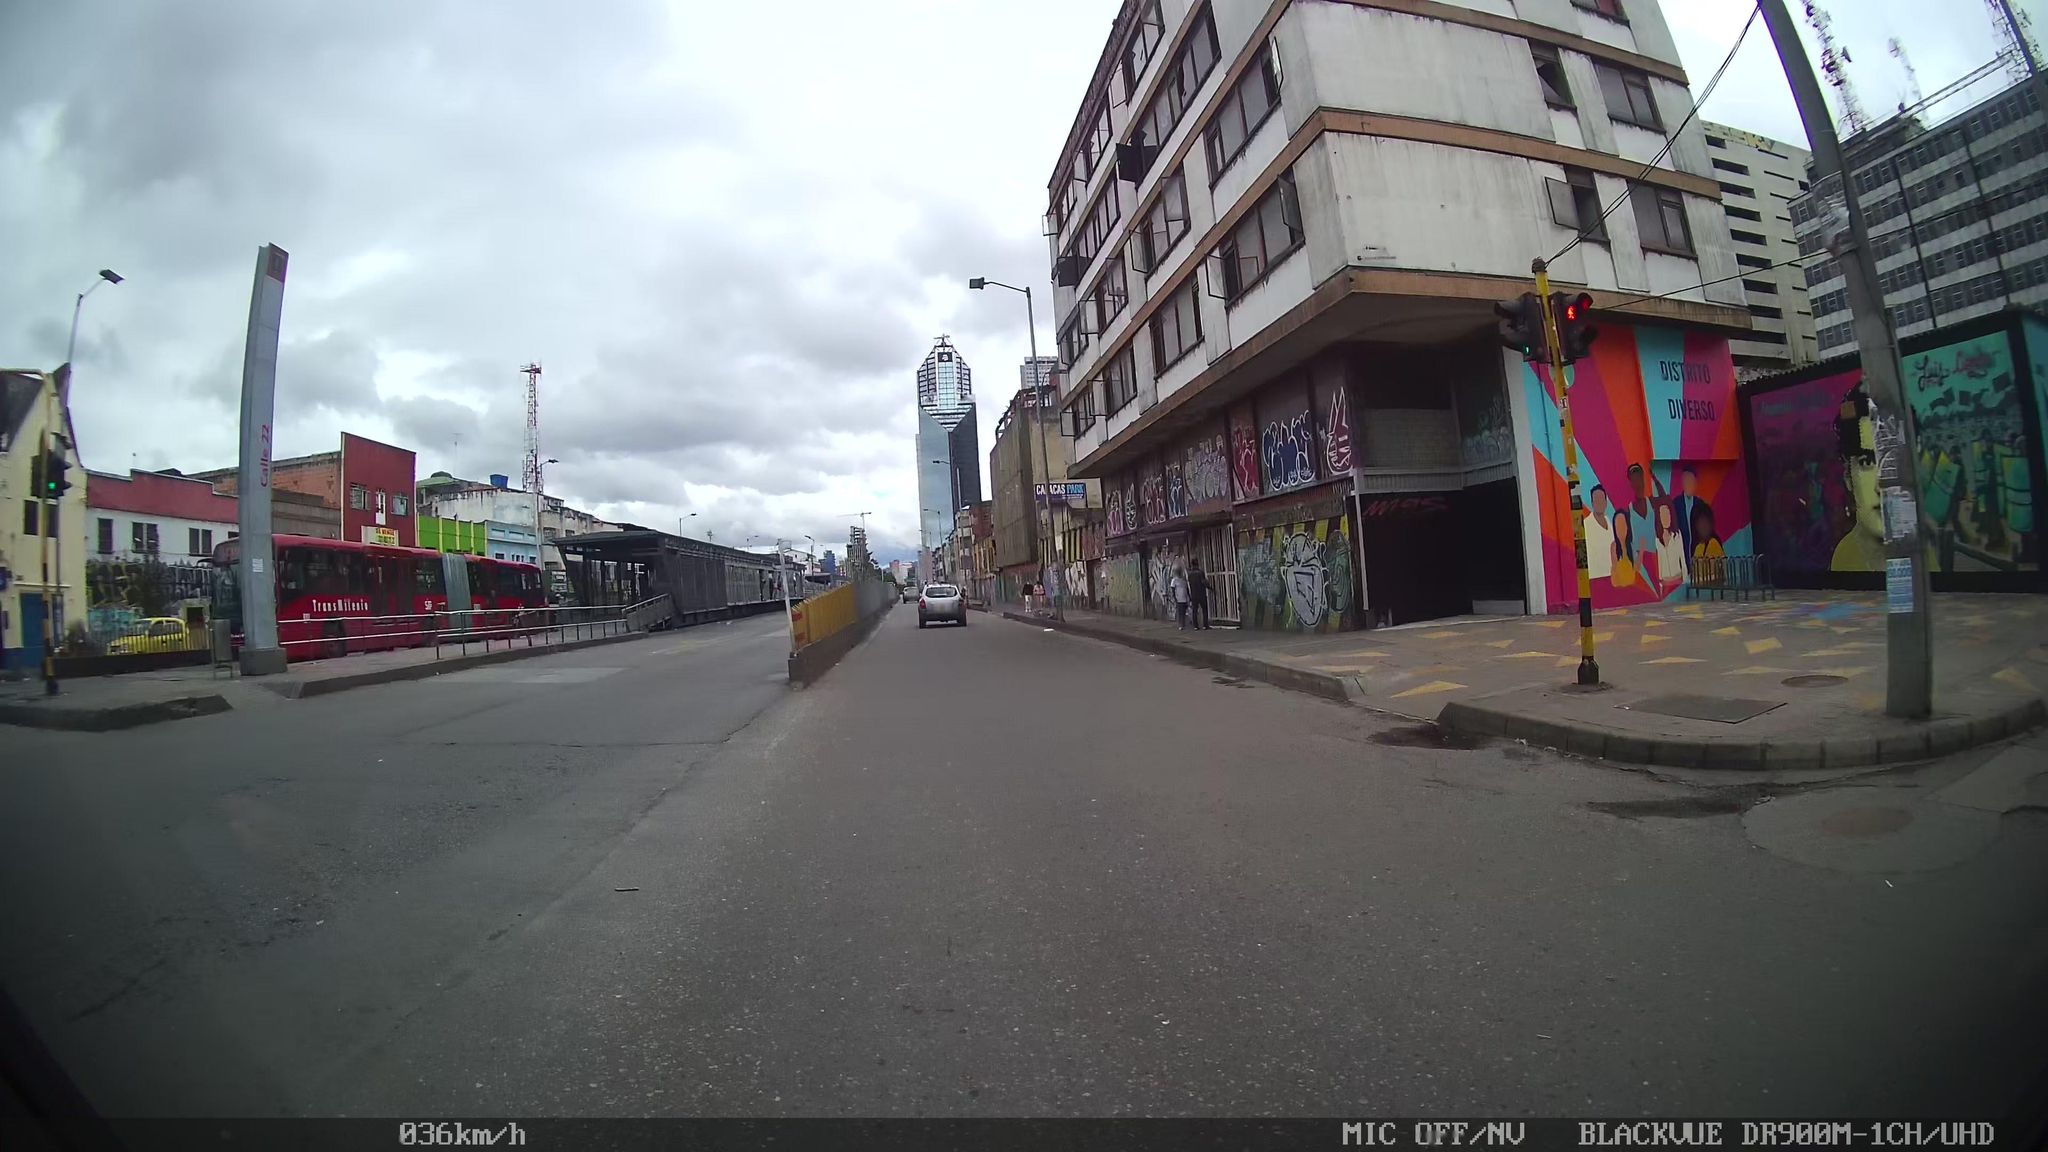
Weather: cloudy
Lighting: day
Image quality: good
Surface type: driving surface
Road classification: footway
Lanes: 2
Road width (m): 3.0
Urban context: urban centre
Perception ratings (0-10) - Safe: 3.26, Lively: 4.73, Beautiful: 2.26, Boring: 2.05, Depressing: 7.01, Wealthy: 1.92